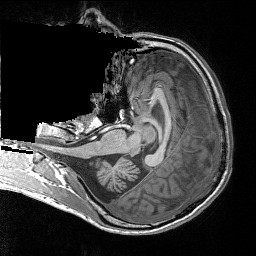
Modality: T1w
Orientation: axial